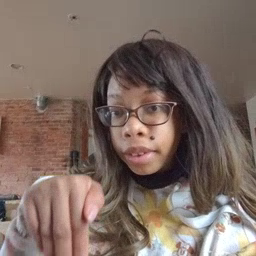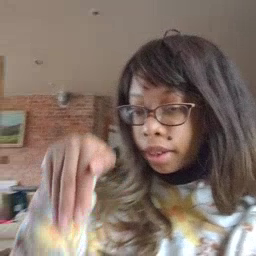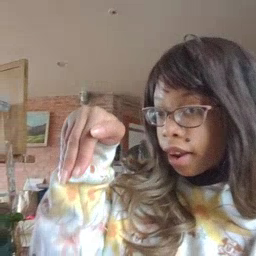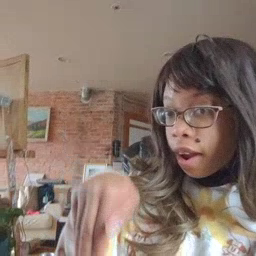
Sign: night